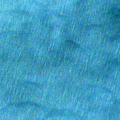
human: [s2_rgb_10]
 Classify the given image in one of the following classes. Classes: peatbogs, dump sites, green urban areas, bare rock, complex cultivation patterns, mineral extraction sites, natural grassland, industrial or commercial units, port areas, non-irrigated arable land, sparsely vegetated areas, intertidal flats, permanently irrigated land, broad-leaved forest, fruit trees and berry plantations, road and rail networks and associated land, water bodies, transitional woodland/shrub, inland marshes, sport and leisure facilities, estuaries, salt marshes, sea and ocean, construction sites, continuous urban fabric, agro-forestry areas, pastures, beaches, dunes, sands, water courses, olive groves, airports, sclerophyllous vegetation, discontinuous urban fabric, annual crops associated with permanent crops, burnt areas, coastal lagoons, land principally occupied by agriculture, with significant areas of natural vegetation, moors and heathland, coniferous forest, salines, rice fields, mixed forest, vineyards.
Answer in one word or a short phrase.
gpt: sea and ocean